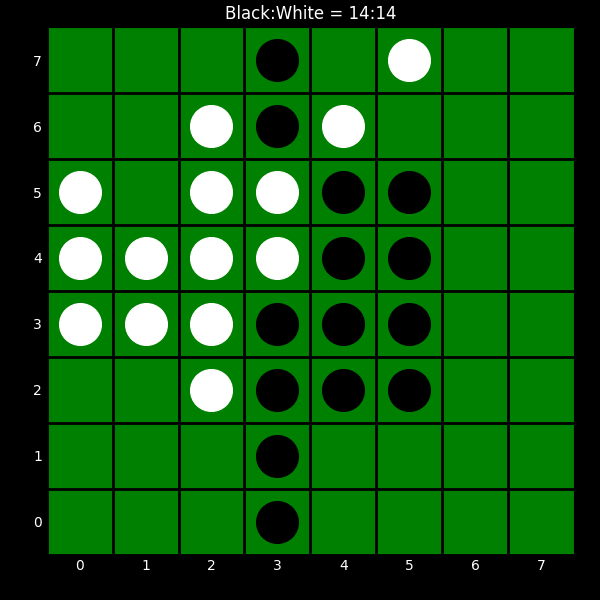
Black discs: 14
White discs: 14